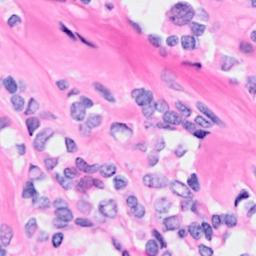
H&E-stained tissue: Breast